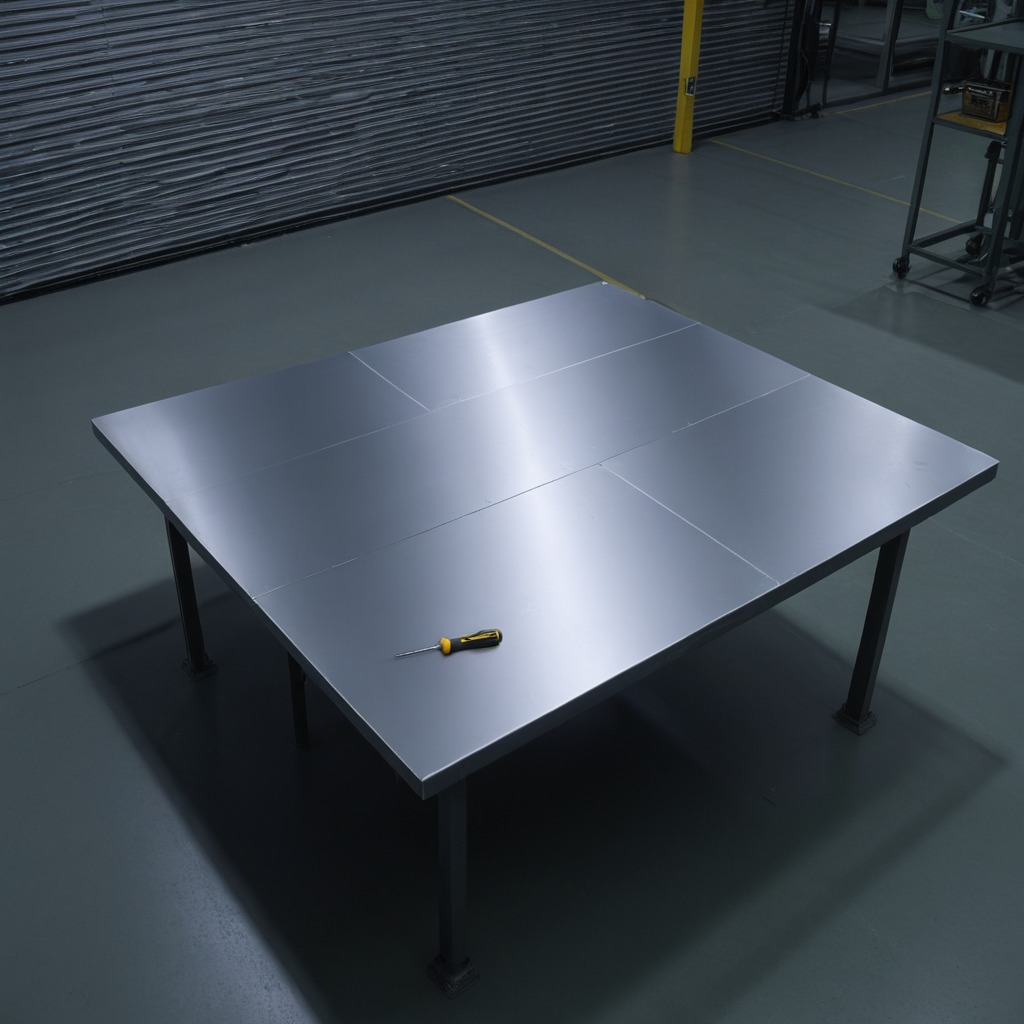
A screwdriver lies on a clean empty table in a basement in the evening.